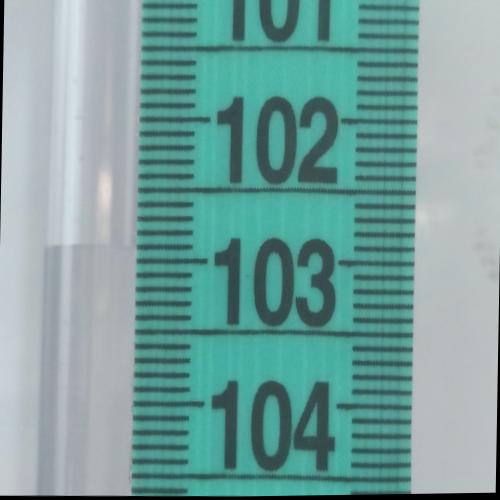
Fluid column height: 102.9 cm